Question: Related Question:
<URL>
The difference is that I'm searching for a way to inflate a given polyline into a polygon:

I've got the following input:
- -
The output should be a polygon which shows how the line looks expanded by the width.
I originally thought I could use <URL> would be preffered.
I chose to use the Clipper Library and its <URL>.
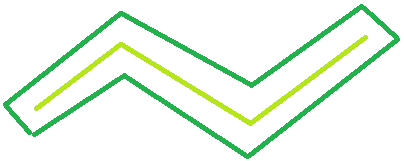
Answer: I understand that the OP was preferring a solution in Boost::Geometry or GDAL/OGR but, in case others are following this thread, my <URL>